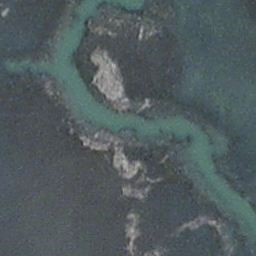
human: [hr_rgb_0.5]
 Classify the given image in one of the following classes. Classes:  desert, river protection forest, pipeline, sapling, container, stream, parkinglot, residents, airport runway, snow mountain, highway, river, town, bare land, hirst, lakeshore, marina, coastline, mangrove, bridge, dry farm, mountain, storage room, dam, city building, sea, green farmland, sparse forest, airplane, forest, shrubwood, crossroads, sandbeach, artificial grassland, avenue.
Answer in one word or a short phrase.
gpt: stream